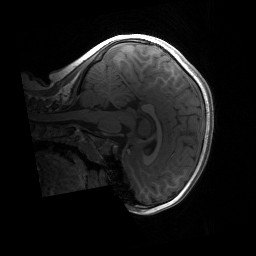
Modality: T1w
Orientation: sagittal
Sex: female
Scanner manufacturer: siemens
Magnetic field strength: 3 T
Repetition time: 1.9 s
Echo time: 0.00243 s